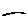
Label: line